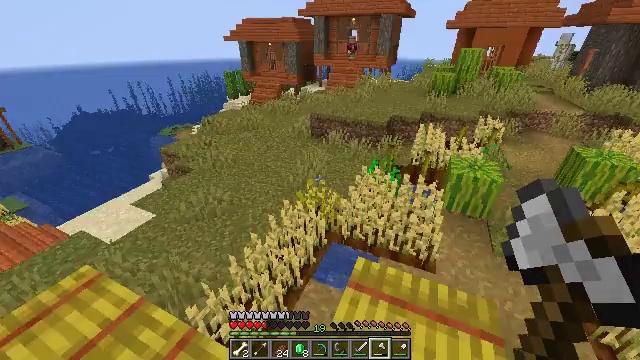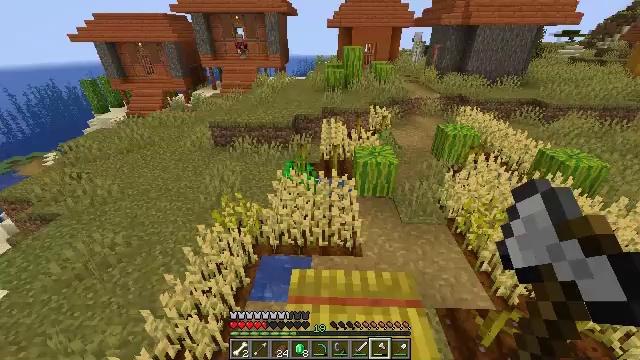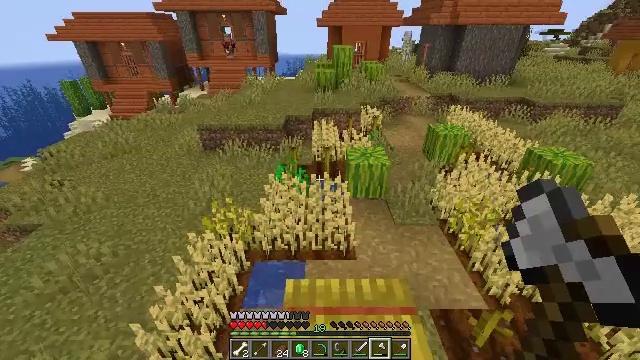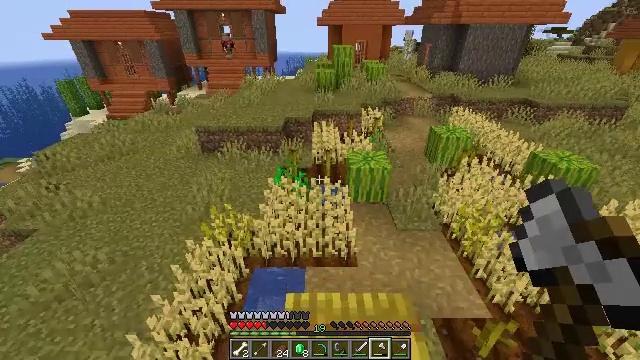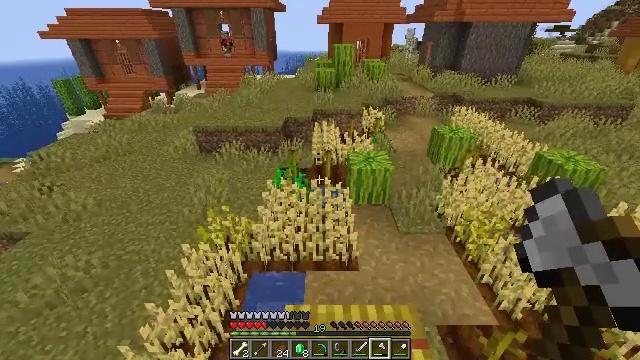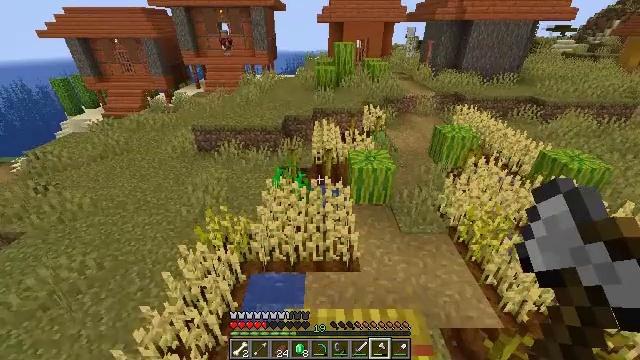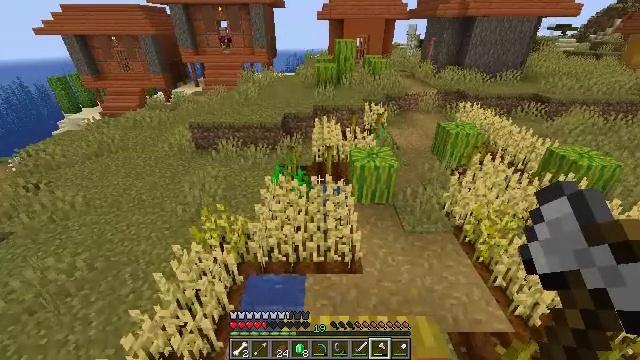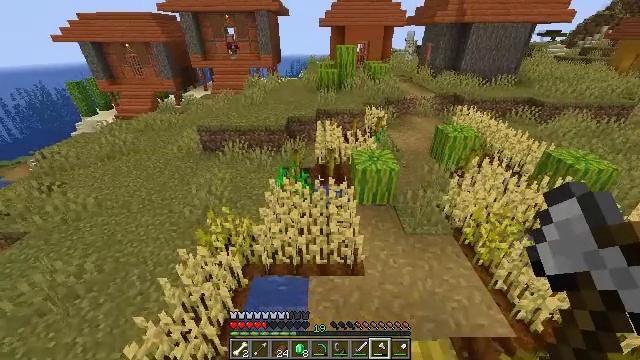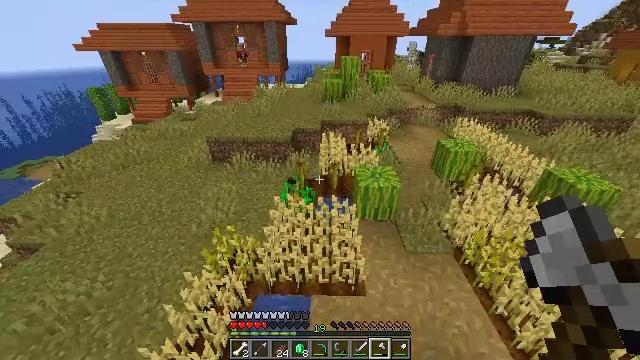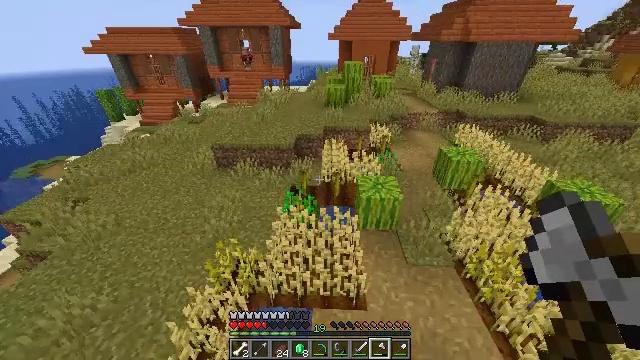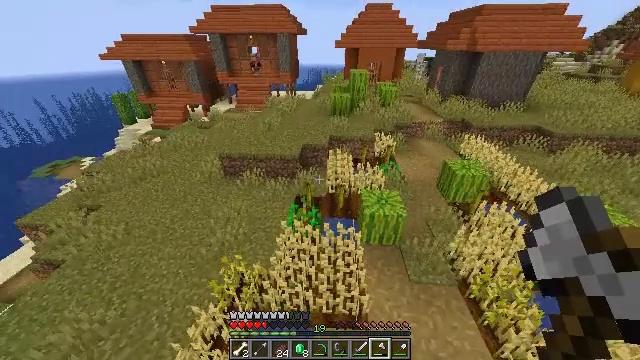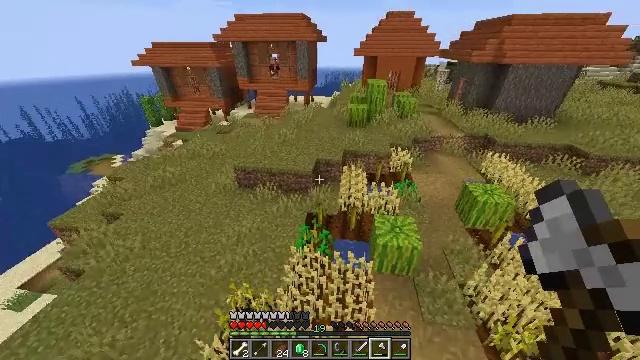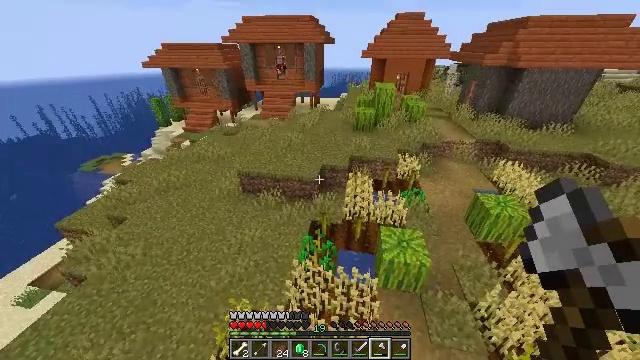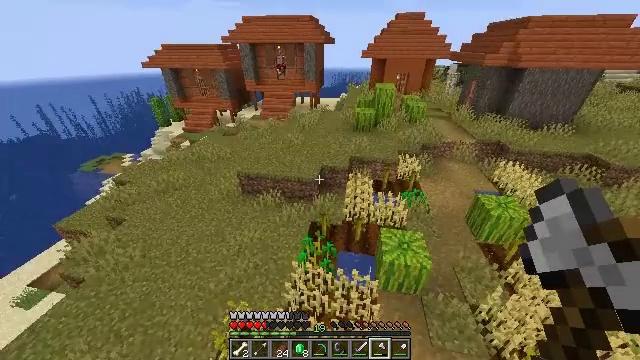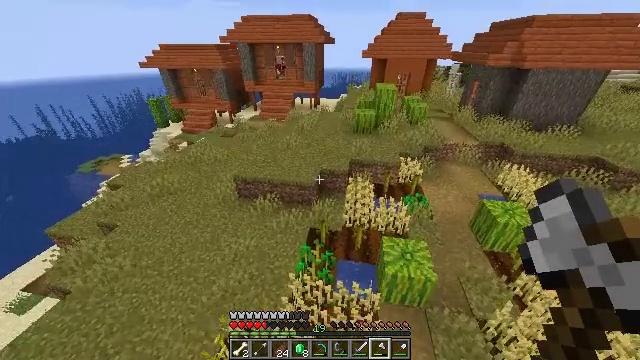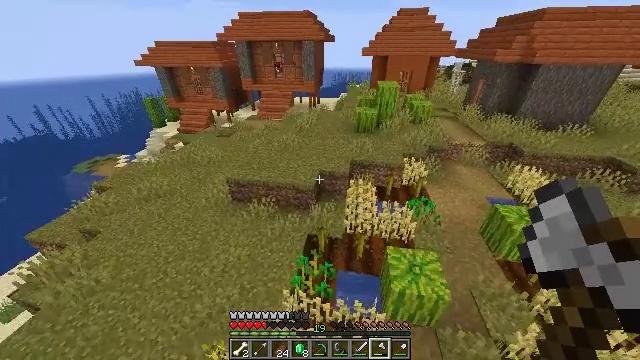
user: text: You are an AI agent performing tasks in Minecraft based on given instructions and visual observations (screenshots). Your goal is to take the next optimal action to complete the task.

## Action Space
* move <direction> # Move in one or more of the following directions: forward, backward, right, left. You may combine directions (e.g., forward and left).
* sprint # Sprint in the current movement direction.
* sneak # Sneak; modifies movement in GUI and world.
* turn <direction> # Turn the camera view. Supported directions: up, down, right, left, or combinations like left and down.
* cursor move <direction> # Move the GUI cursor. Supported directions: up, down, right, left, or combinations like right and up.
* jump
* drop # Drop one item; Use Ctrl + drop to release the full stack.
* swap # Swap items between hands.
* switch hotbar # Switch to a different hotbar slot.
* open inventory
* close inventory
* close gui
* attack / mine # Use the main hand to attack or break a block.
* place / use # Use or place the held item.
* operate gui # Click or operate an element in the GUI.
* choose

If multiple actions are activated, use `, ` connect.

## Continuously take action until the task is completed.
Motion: motion action
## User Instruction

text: Open a crafting table and make chainmail boots.
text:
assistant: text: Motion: move forward, turn right, jump
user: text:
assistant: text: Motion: move forward, turn right, jump
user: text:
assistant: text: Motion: move forward, jump
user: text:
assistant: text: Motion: move forward, jump
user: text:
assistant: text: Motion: move forward, jump
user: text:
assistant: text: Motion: move forward, sprint, jump
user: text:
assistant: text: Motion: move forward, sprint, jump
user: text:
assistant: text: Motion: move forward, turn left, jump
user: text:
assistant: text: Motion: move forward, jump
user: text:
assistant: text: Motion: move forward, turn left, jump
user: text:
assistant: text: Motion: move forward, turn left, jump
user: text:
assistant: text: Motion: move forward, turn left, jump
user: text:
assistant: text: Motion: move forward, jump
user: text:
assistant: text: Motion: move forward, jump
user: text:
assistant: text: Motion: move forward, jump
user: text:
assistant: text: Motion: move forward, jump
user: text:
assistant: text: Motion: move forward, jump
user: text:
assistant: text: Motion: move forward, jump
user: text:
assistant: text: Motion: move forward, jump
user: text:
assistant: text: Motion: move forward, jump
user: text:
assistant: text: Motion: move forward, jump
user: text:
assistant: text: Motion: move forward, sprint, jump
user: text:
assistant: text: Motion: move forward, sprint, jump
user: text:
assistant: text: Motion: move forward, sprint, jump
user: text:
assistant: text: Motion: move forward, jump
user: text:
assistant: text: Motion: move forward, jump
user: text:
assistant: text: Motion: move forward, jump
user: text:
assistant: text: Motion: move forward, jump
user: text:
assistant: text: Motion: move forward, jump
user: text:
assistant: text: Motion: move forward, jump